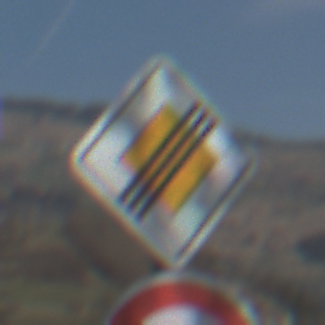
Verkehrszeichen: EndeVorfahrtsstrasse
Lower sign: VerbotUeberholenEinspurigeFahrzeuge
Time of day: MorningAfternoon
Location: Outdoor (Nature)
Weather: PartlyCloudy
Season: NotSpecified
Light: Natural